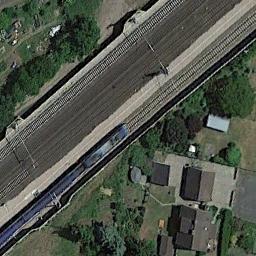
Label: railway